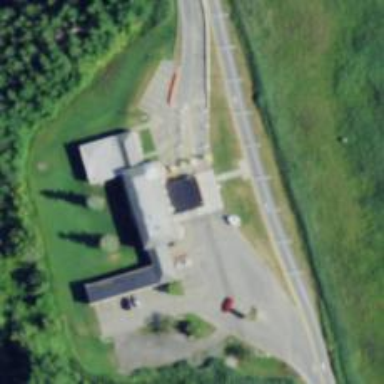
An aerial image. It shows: Border control barrier.